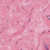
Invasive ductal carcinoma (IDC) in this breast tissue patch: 0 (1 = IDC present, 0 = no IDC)